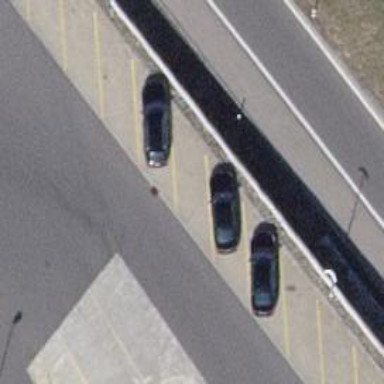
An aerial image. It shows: Charging station.